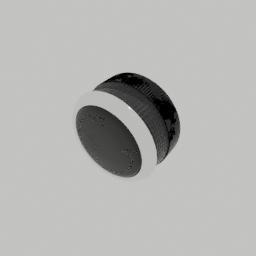
Label: electronics